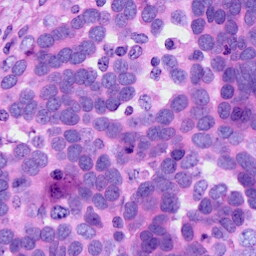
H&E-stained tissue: Ovarian